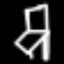
Label: chair